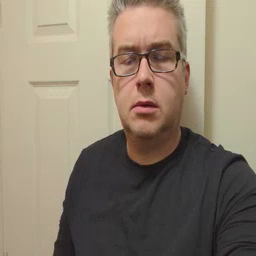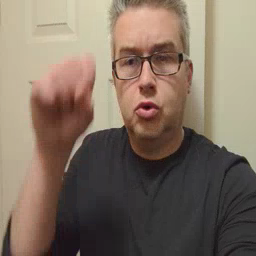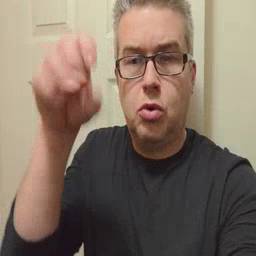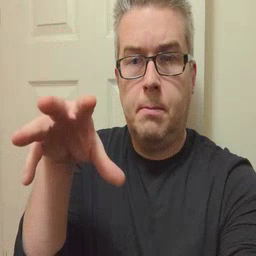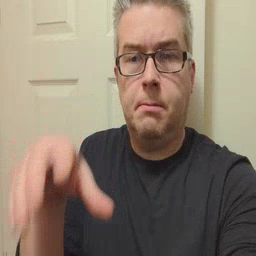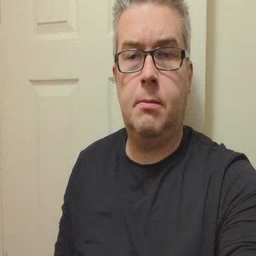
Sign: drop